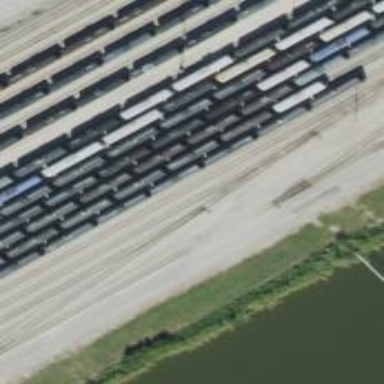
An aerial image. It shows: Railway yard.